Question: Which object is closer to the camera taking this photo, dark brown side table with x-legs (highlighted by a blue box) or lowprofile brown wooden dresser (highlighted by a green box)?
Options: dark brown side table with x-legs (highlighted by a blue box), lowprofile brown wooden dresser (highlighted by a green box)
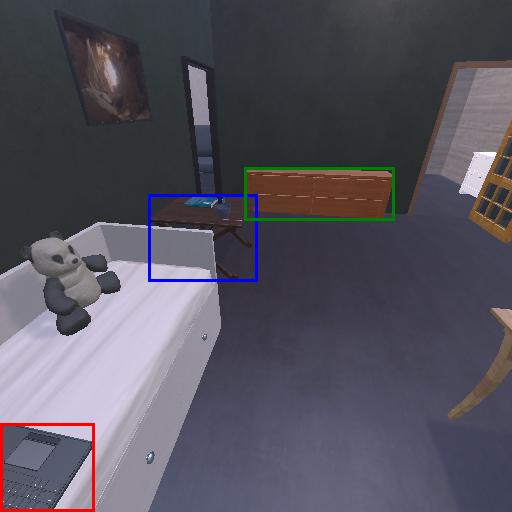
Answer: dark brown side table with x-legs (highlighted by a blue box)